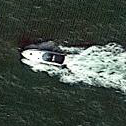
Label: civil